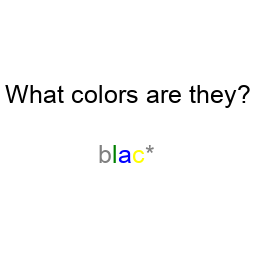
Color: gray, green, blue, yellow, gray
Color name shown: black
Background color: white
Question text color: black